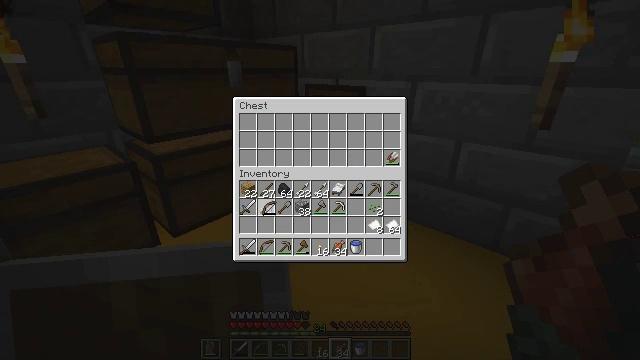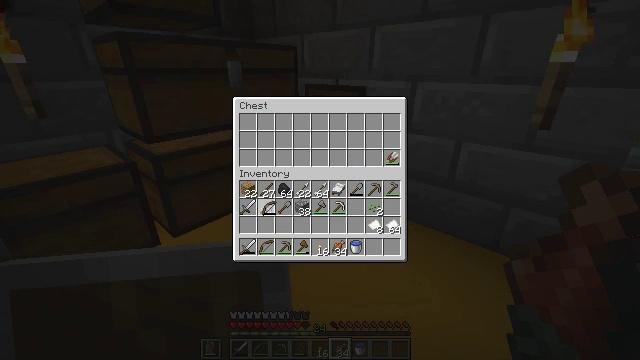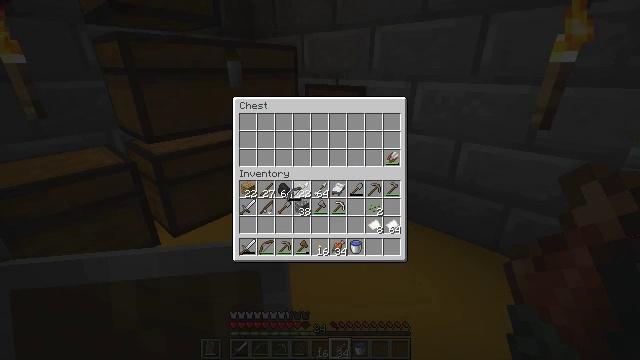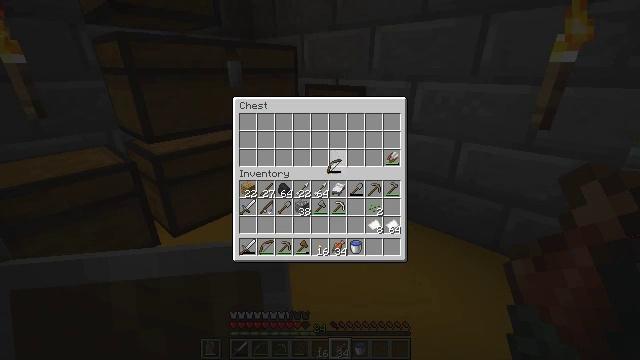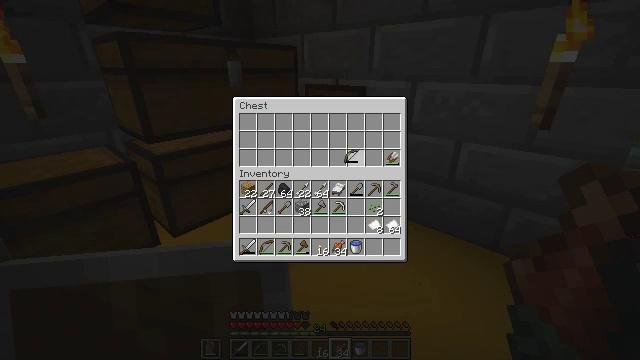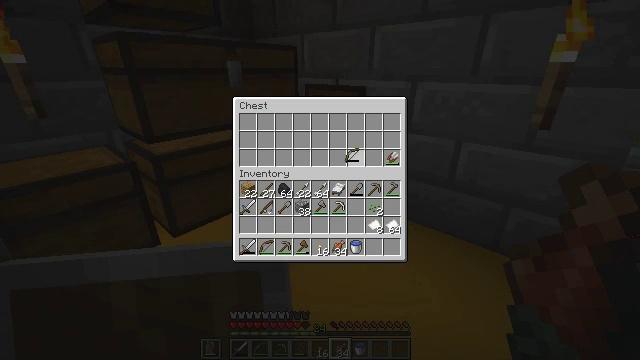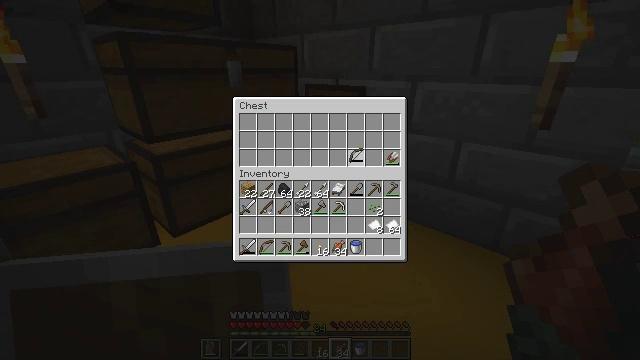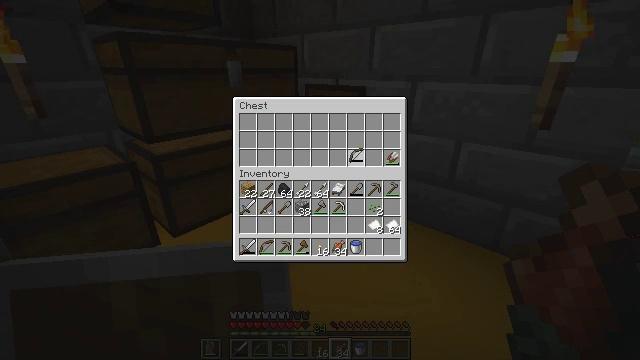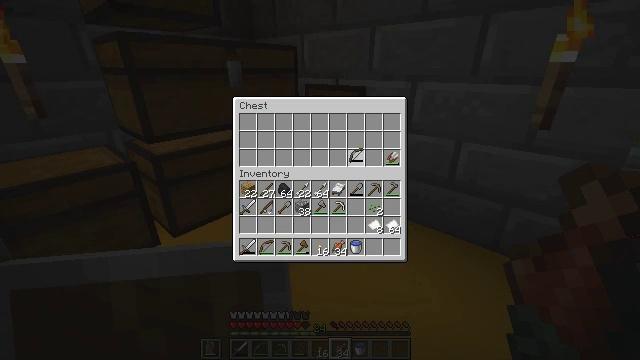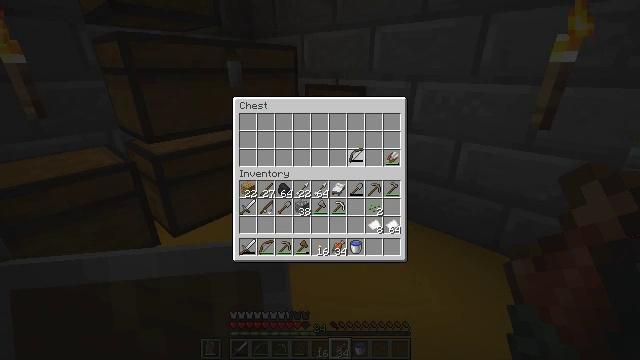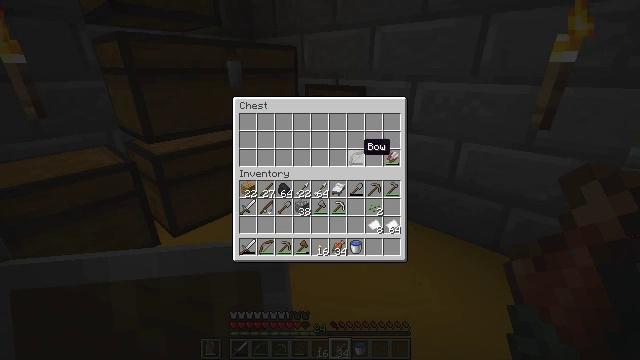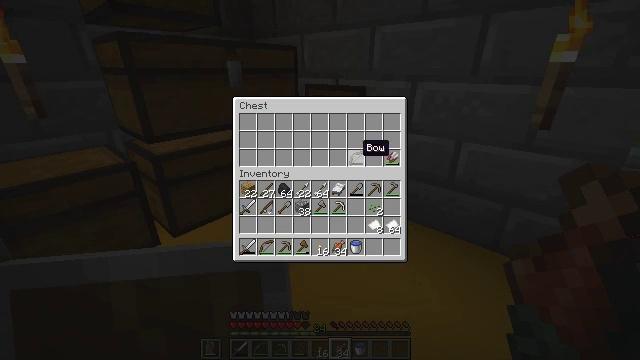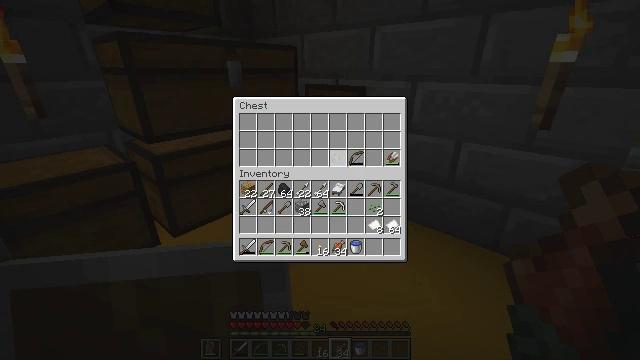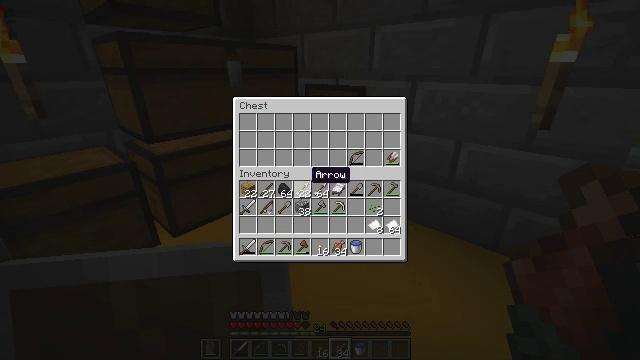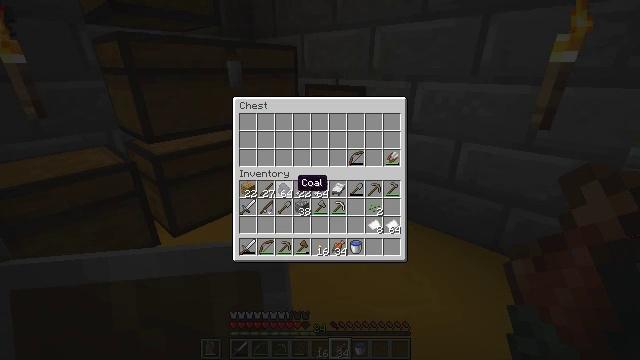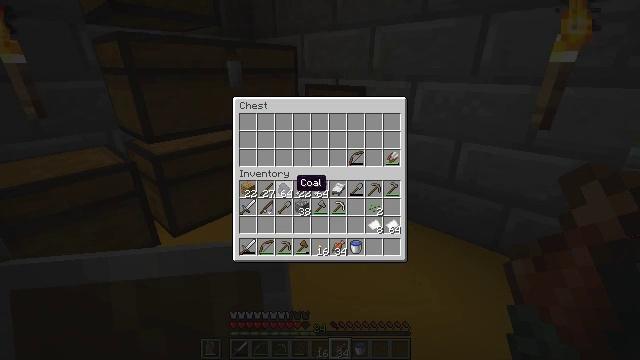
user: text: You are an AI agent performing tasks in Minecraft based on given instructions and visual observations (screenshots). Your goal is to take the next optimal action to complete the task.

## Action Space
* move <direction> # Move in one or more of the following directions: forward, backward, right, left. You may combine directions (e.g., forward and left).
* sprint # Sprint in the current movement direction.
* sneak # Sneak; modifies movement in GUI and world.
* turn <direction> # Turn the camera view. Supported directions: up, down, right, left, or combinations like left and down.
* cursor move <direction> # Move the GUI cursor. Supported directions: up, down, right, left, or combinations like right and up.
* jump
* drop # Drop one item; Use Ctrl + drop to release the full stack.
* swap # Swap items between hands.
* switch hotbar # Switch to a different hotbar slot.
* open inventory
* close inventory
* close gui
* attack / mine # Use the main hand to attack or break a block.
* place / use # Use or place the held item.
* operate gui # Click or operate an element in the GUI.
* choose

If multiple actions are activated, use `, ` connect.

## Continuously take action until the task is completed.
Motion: motion action
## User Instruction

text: Gather the chest from its place.
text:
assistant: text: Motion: no_op
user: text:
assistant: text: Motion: cursor move right and up
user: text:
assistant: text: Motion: cursor move right and up
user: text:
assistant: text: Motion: cursor move right and up
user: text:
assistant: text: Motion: no_op
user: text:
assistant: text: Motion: no_op
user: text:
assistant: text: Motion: operate gui
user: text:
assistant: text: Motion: operate gui
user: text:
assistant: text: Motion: operate gui
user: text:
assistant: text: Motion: no_op
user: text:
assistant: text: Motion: no_op
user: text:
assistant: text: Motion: cursor move left and down
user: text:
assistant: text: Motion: cursor move left and down
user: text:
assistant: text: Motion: cursor move left and down
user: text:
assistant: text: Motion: no_op
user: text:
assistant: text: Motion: cursor move left and down
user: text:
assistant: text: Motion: no_op
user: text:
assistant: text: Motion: no_op
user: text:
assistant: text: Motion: operate gui
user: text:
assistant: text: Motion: operate gui
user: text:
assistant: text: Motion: no_op
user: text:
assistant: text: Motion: cursor move right and up
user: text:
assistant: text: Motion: cursor move right
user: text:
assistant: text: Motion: no_op
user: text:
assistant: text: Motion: cursor move right and up
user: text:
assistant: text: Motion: no_op
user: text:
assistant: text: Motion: no_op
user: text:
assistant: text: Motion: no_op
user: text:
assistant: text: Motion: operate gui
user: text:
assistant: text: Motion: operate gui